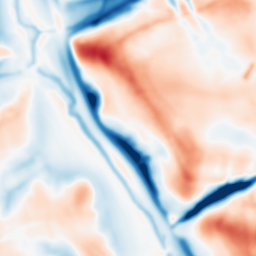
Category: multiscale
Decomposition family: dog_multiscale
Decomposition parameters: sigma_ratio: 1.4
n_scales: 6
base_sigma: 2
Upsampling method: lanczos
Upsampling parameters: scale: 8
Upsampling scale: 8